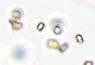
Label: Phaeocystis